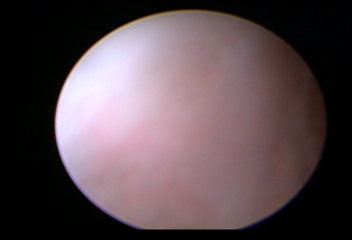
Modality: WLC
Class: Normal mucosa
Bladder cancer association: No